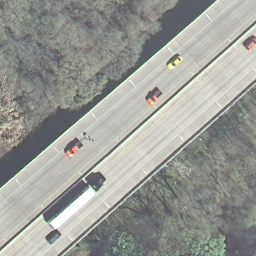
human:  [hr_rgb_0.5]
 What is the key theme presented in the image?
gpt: freeway